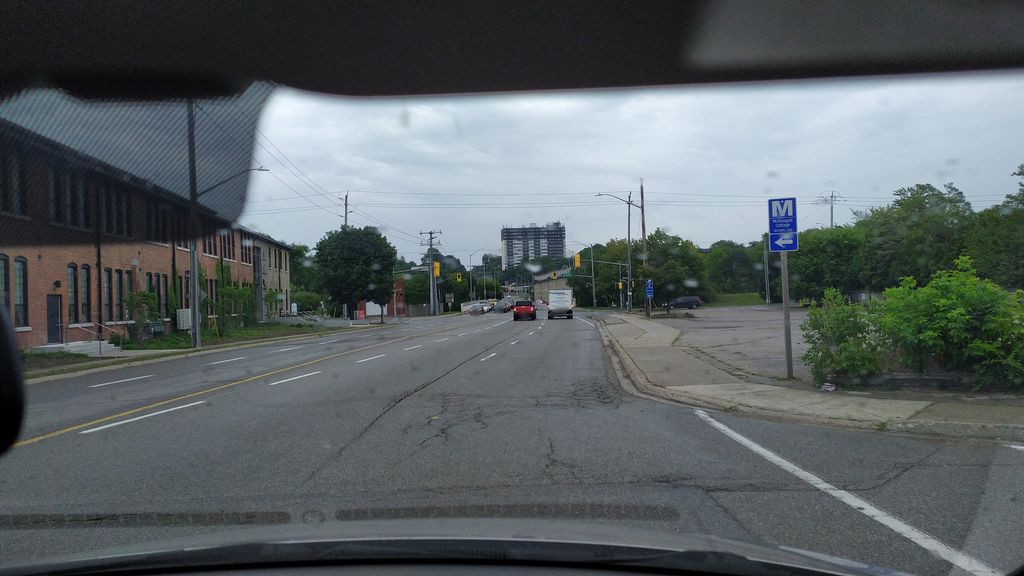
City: kitchener-waterloo